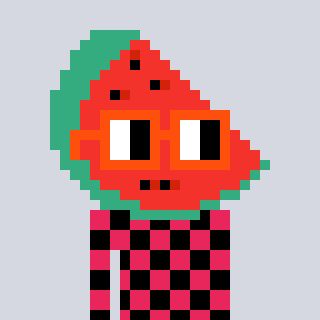
a pixel art character with square orange glasses, a watermelon-shaped head and a redpinkish-colored body on a cool background